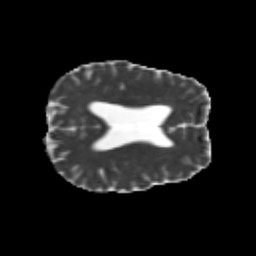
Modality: MD
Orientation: axial
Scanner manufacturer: siemens
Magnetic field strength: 3 T
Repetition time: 8.8 s
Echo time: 0.085 s